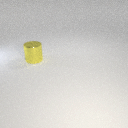
large yellow metal cylinder